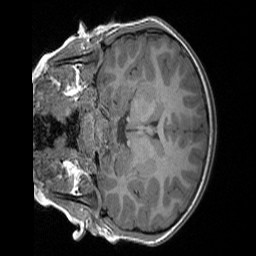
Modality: T1w
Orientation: coronal
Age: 7
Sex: female
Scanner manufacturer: siemens
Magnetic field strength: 3 T
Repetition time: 1.65 s
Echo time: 0.00203 s